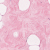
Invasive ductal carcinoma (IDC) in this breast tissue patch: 0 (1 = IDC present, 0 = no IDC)